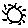
Label: sun